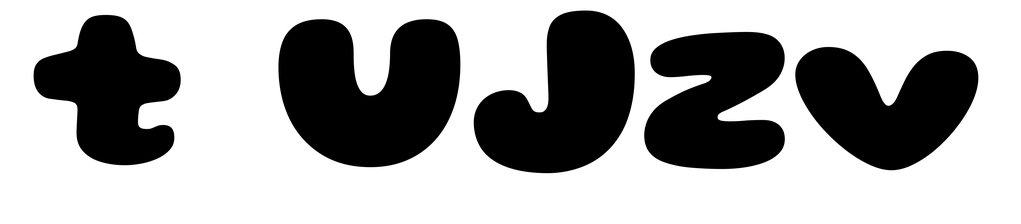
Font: Gluten_Black